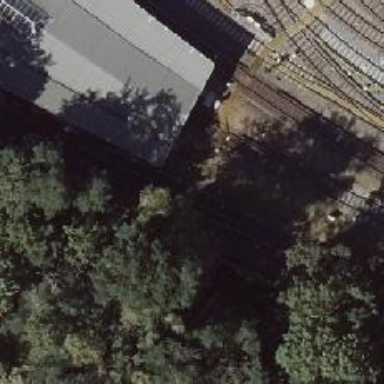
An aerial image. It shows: Electrified rail with power supplied from the top.